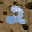
Label: 2